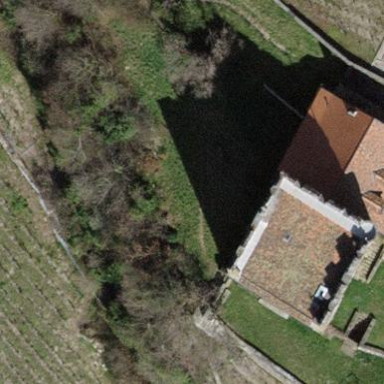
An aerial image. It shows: Historic tower building designed as fortification.